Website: apple
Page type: account-selection
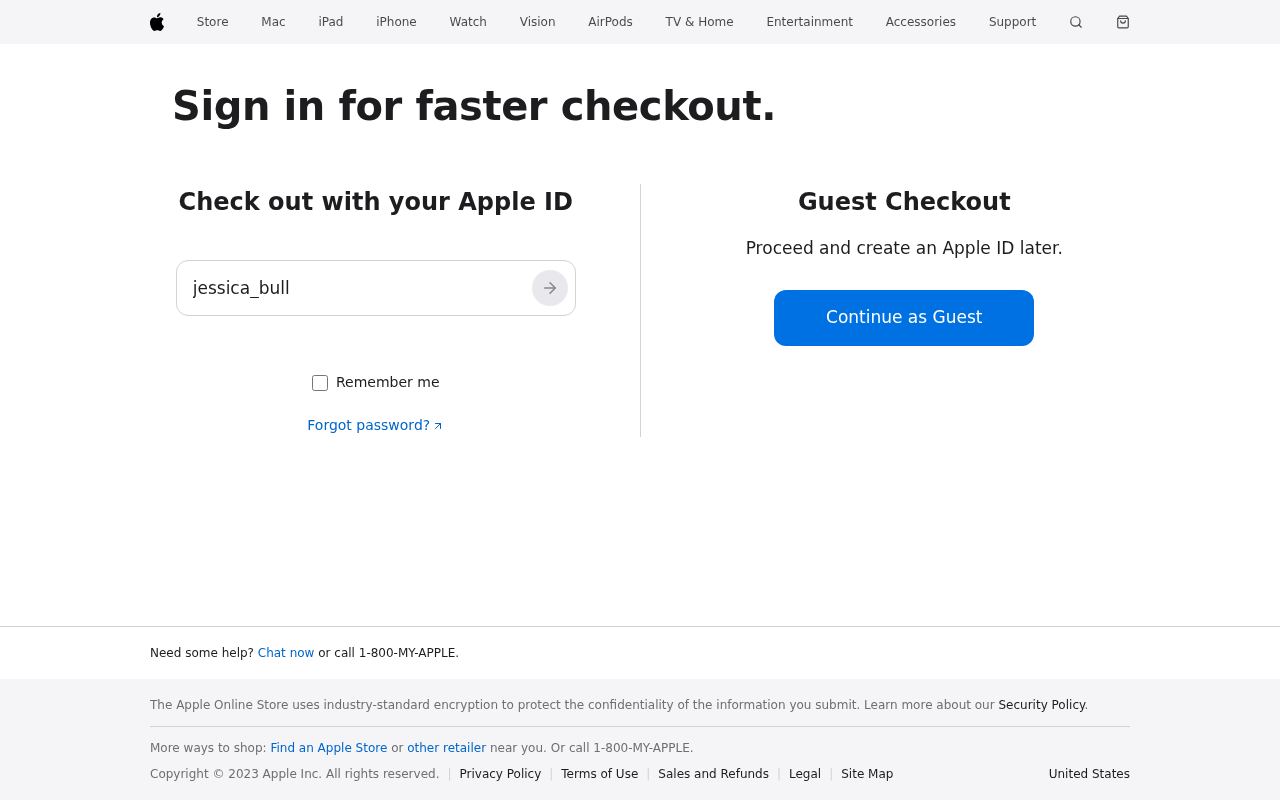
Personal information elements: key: PII_EMAIL
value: jessica_bullock@gmail.com